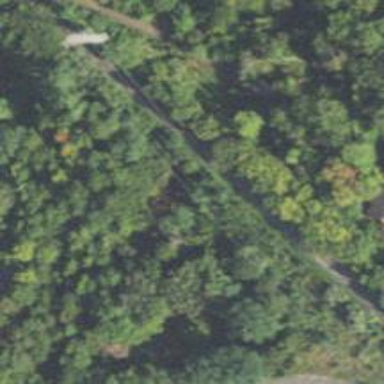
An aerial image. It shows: Asphalt cycleway running alongside abandoned railway.